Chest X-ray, PA view. Patient: 52 years old, sex M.
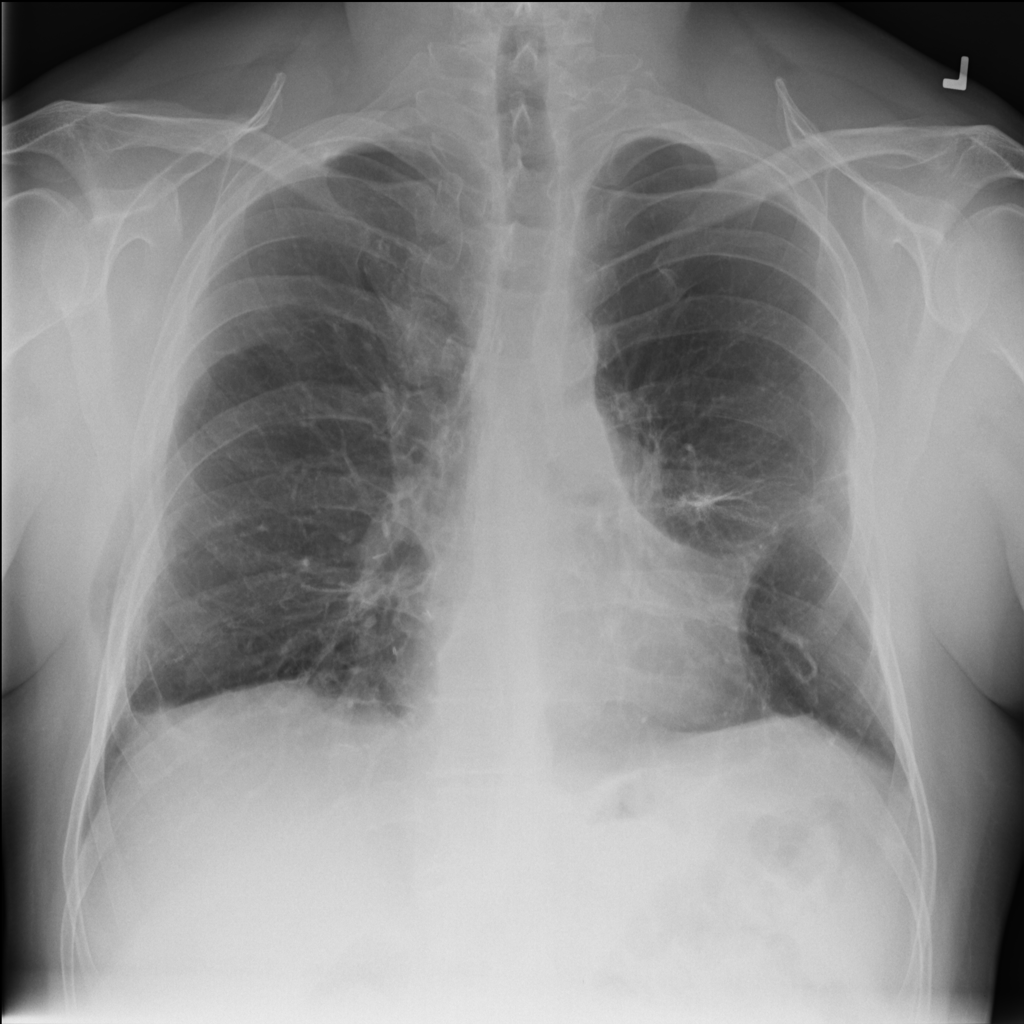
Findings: Nodule